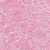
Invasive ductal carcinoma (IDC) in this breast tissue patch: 0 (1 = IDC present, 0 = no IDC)